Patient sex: M
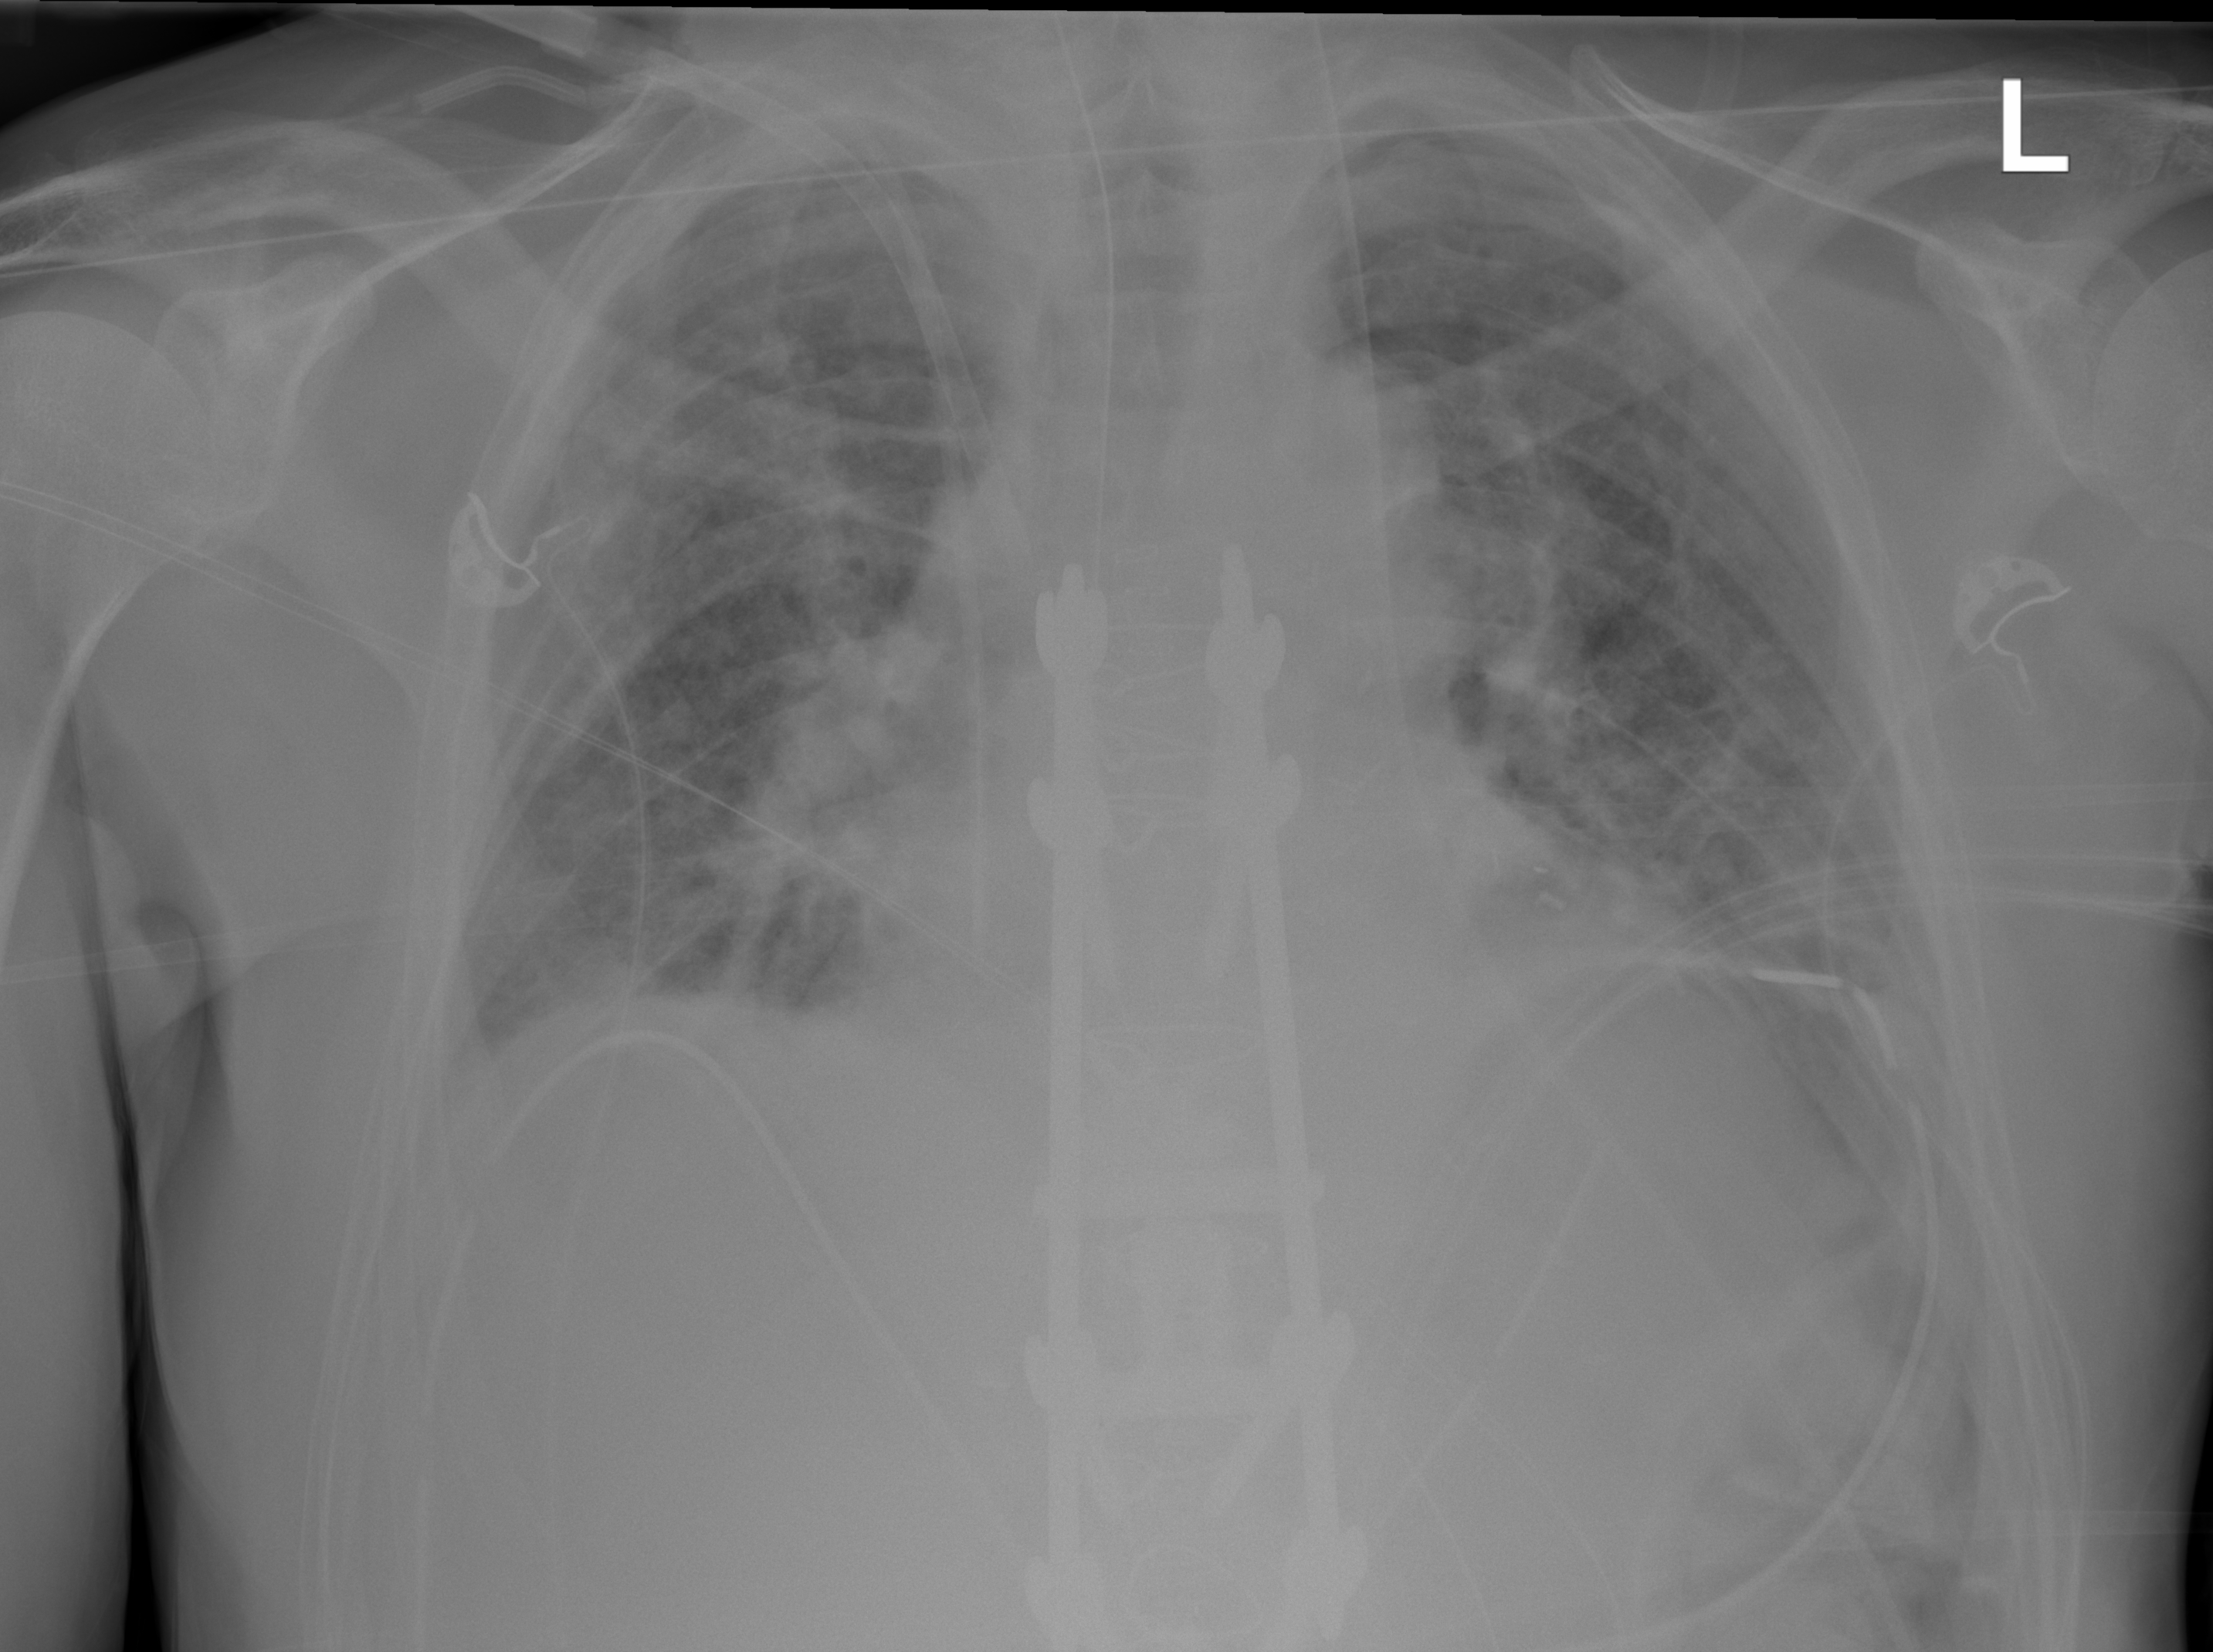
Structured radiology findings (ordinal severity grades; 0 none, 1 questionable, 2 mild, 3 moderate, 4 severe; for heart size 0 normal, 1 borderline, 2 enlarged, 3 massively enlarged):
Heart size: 0
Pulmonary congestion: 2
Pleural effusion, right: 0
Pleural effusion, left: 2
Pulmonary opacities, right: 2
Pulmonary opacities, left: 2
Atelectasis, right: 2
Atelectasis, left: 2